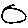
Label: circle